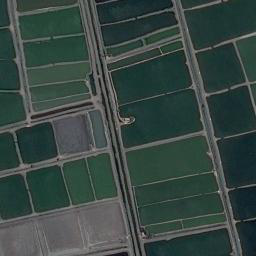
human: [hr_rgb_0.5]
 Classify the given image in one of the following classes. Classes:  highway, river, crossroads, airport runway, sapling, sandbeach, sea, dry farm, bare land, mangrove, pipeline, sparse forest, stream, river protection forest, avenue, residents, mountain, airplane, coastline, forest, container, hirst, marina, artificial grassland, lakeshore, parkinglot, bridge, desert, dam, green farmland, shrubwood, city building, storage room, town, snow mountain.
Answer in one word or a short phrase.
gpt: green farmland